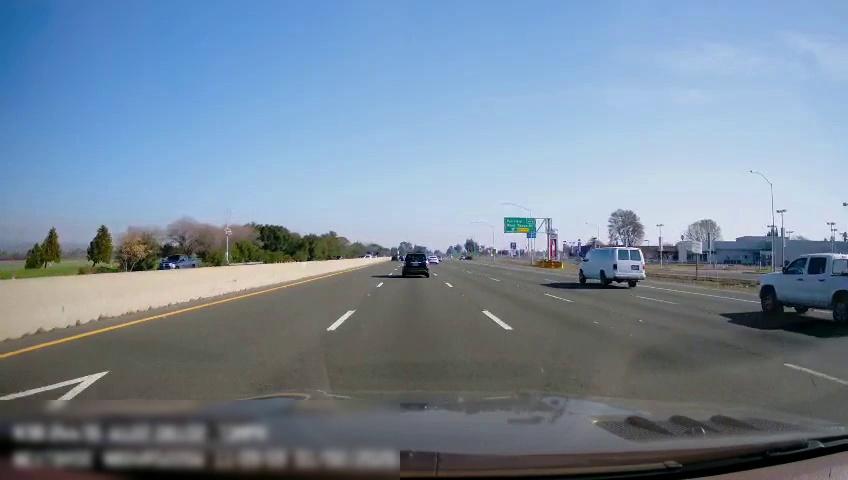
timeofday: Day
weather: Sunny
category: Drivable Space
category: Drivable Space
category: Vehicles | Car
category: Vehicles | SUV
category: Vehicles | Truck
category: Vehicles | Van
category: Vehicles | Truck
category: Lanes | Alternate Lane
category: Lanes | Current Lane
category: Lanes | Current Lane
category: Lanes | Alternate Lane
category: Lanes | Alternate Lane
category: Lanes | Alternate Lane
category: Lanes | Alternate Lane
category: Traffic | Signs